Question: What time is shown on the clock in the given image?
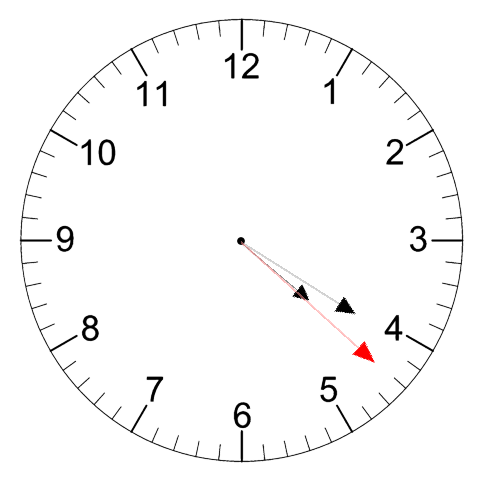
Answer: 04:20:22